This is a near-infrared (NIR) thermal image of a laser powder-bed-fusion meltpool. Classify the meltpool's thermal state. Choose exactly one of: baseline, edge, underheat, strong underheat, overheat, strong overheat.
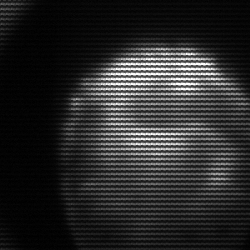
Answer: edge